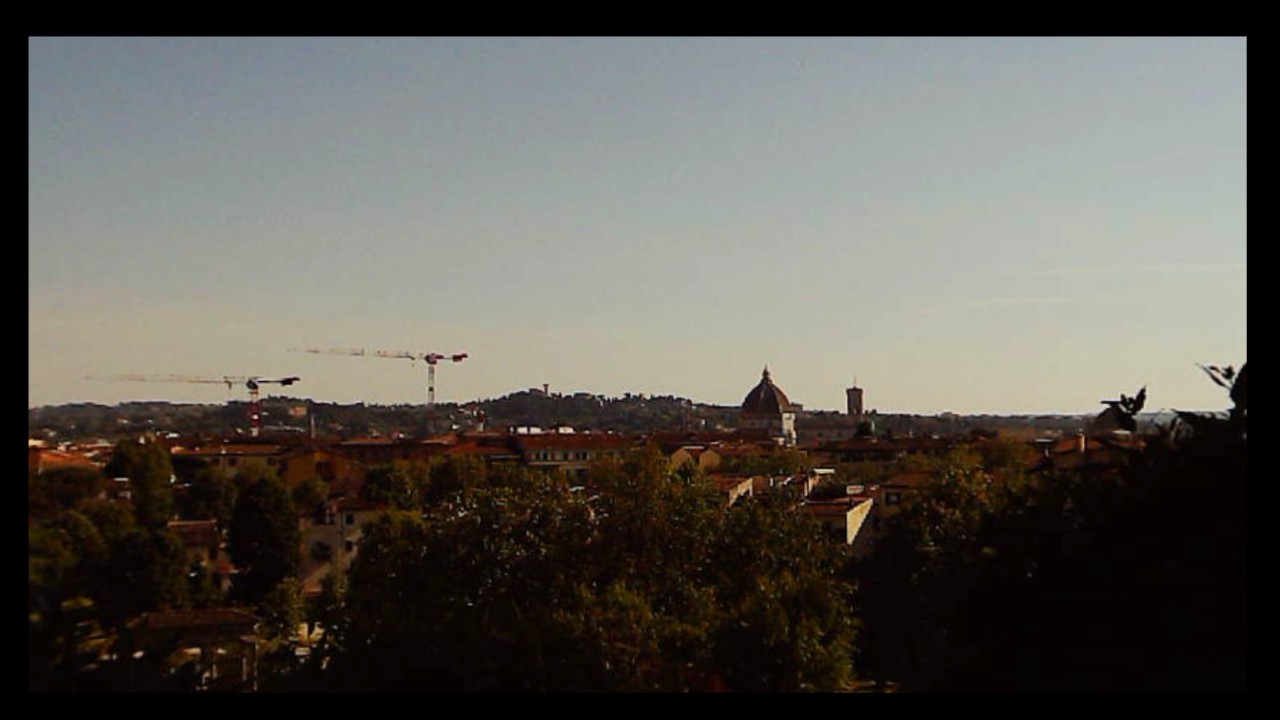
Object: Betafpv air75